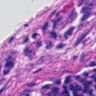
Metastatic tissue present: yes